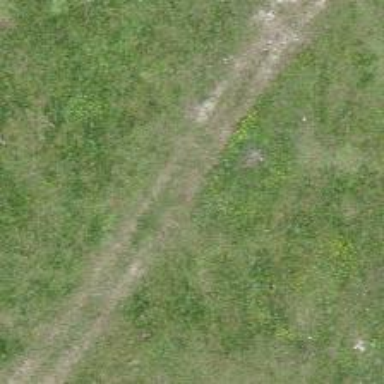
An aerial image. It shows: Path.